Question: I have made a small app for a client. The app scans a 'files' directory which contains several text files. It then reads each file into a string. Every file has a title and the article text. The two parts are separated with a pipe character like this: 'article_title|article_text'. The script displays a list of links to open each article. The text of the link is the same as the article title.
Now, the client has apparently deleted an article, but is seeing an entry for the deleted file like the image bellow:

I searched for the string on the web and could actually find pages showing similar strings, e.g. <URL> which is apparently a deleted blog post.
What could be the cause for this? Is the file really deleted?
P.S.
1. The client has set the app on an intranet and cannot give me access, he sent me a screenshot.
2. I also don't know what his server OS is.
3. I'm not sure what to tag this question, maybe you can change the tags to better ones.
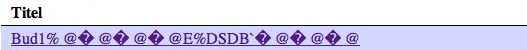
Answer: OK, I found what it is. One of the Google search results pointed to <URL> Which contains the following:
'''
Bud1 ... @Dj @Dj @Dj @E DSDB 'Dj @Dj @Dj @
'''
Interestingly, the file is a '.DS_Store' <URL>.